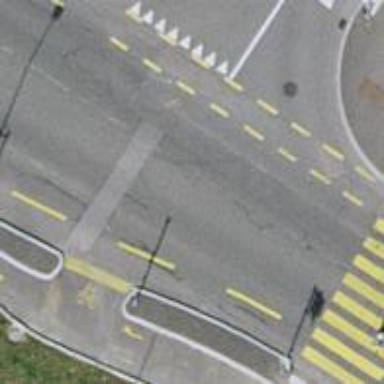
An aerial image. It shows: Road with traffic signals.